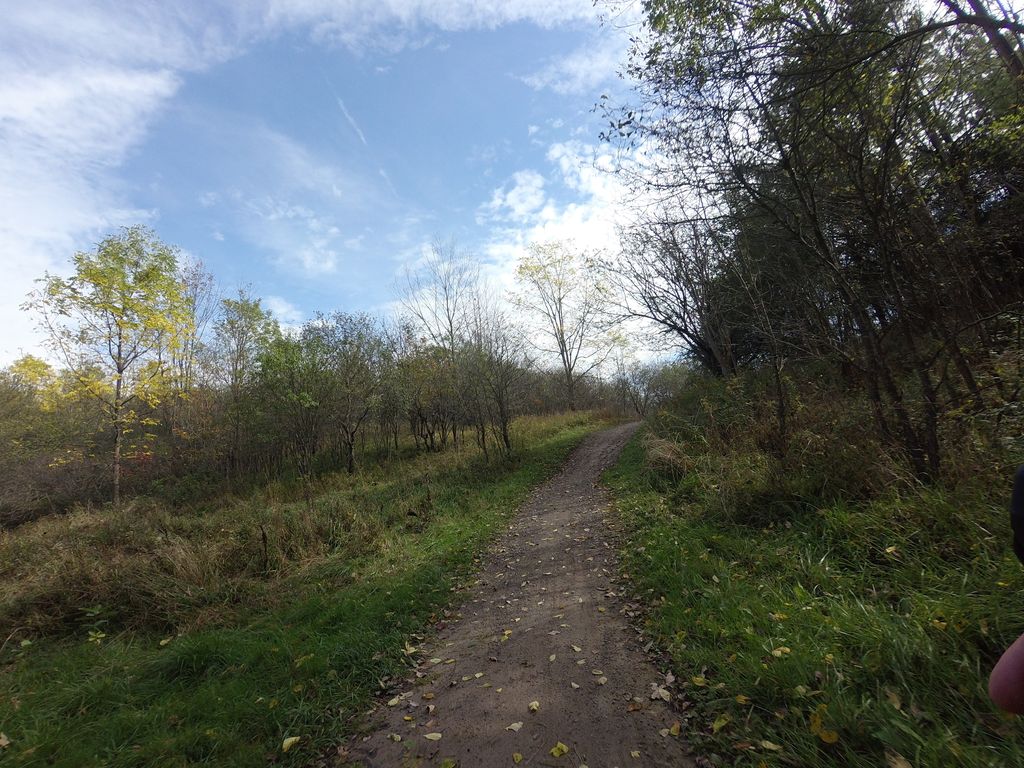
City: hamilton